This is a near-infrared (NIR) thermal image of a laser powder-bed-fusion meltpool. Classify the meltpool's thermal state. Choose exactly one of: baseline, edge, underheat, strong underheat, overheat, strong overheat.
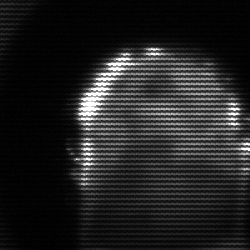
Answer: baseline